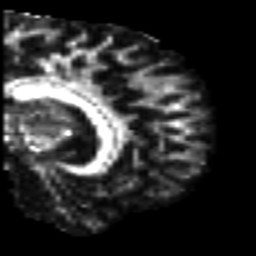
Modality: FA
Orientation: sagittal
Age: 29
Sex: male
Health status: healthy
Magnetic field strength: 3 T
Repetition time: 7 s
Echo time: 0.0926 s